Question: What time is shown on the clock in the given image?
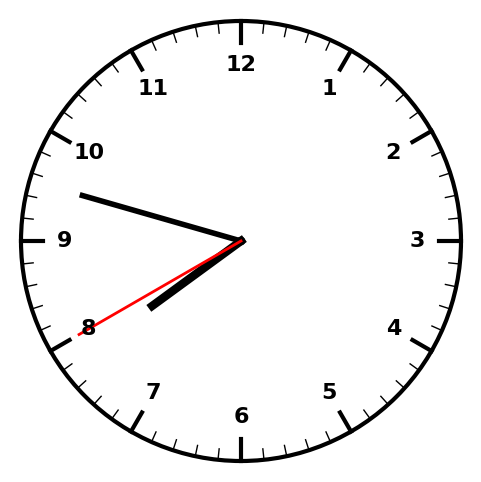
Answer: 07:47:40